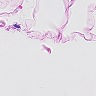
Metastatic tissue present: no